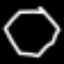
Label: octagon